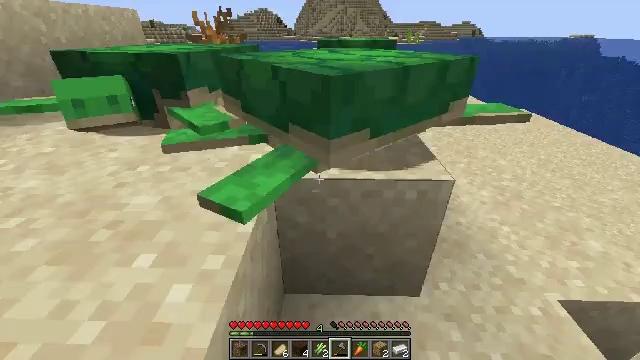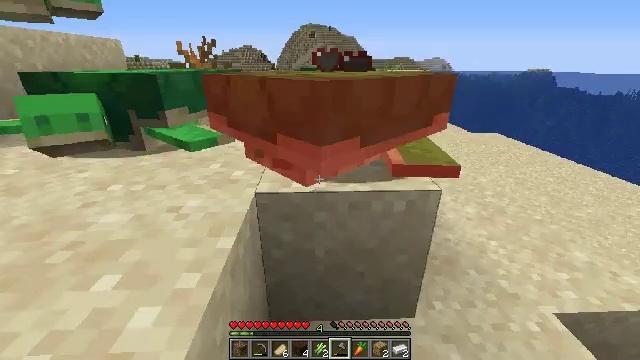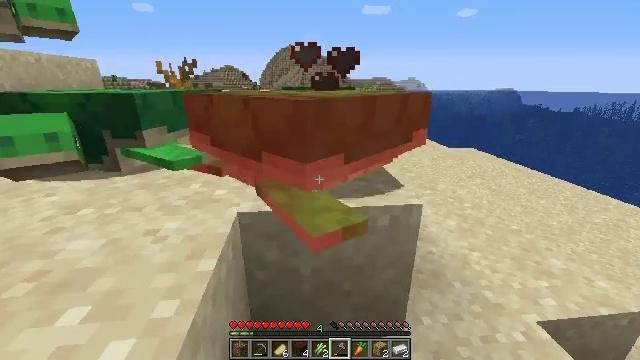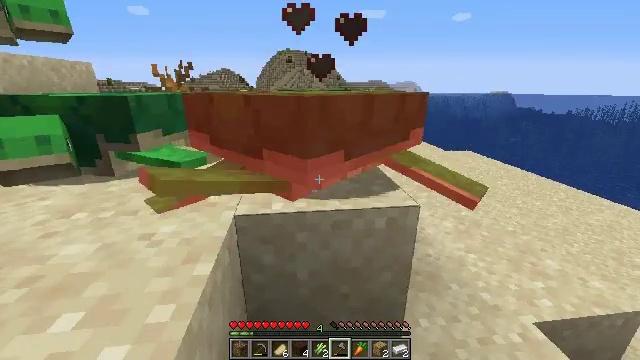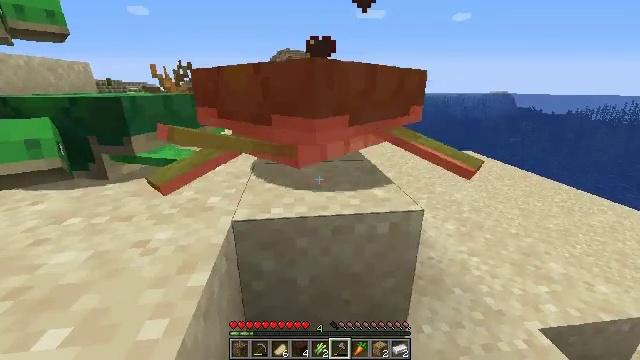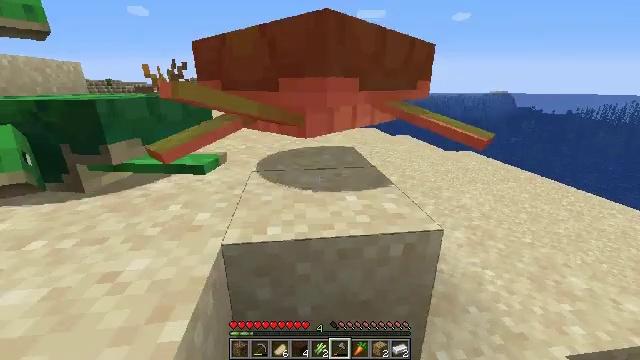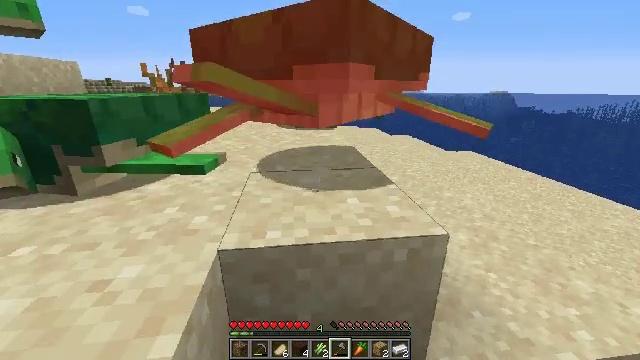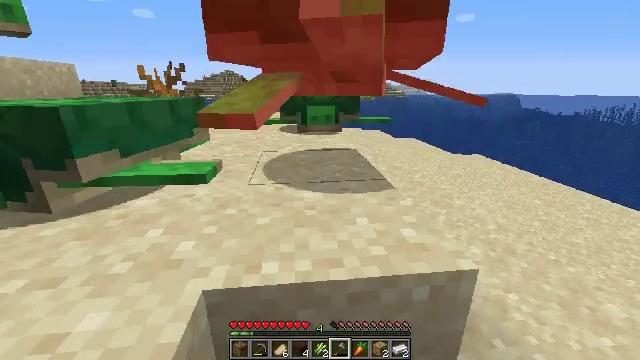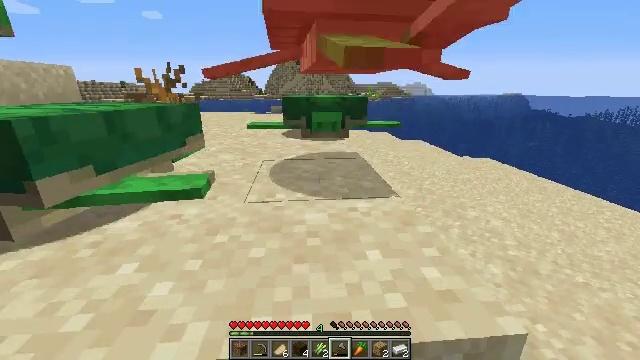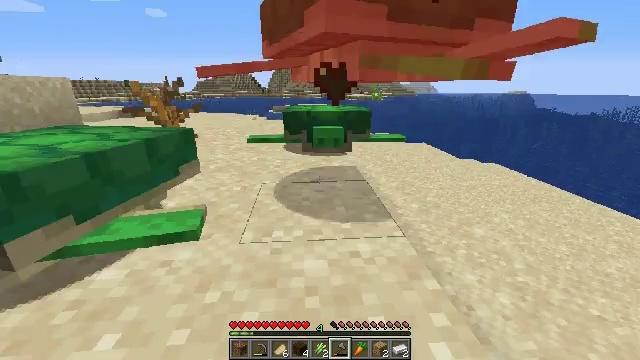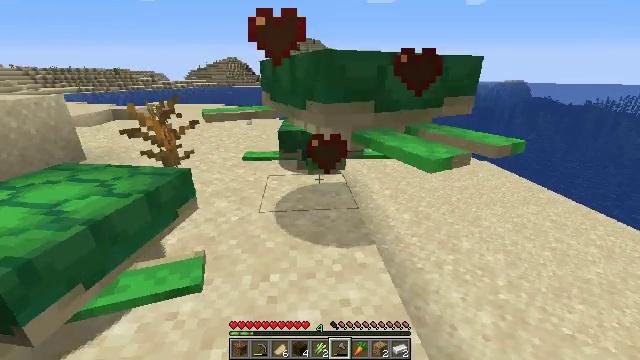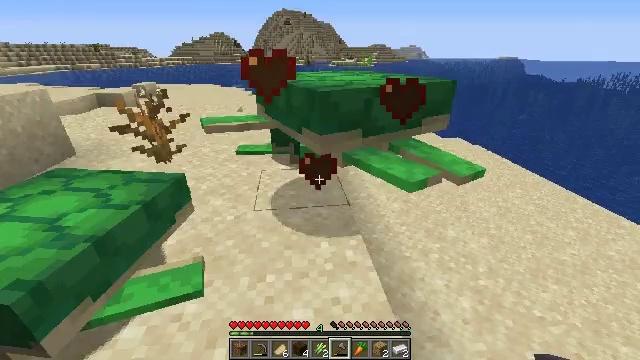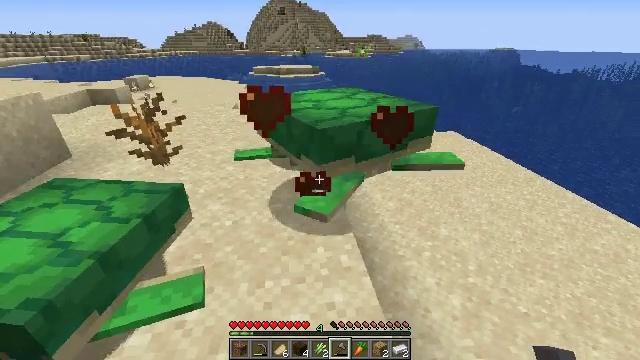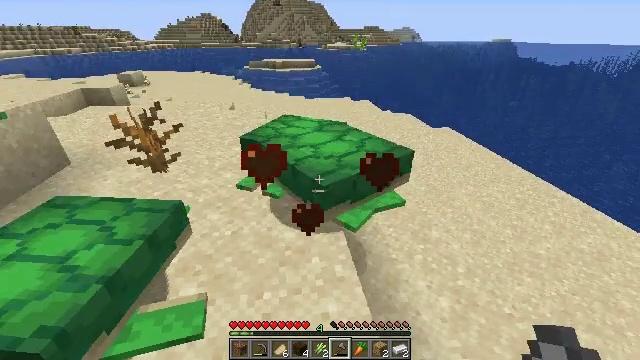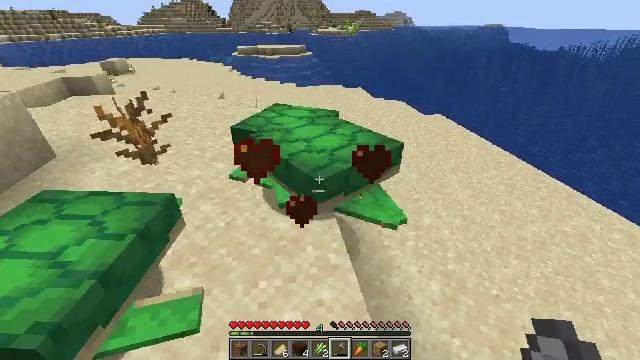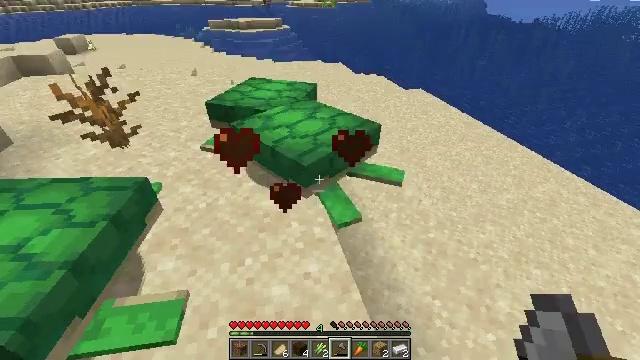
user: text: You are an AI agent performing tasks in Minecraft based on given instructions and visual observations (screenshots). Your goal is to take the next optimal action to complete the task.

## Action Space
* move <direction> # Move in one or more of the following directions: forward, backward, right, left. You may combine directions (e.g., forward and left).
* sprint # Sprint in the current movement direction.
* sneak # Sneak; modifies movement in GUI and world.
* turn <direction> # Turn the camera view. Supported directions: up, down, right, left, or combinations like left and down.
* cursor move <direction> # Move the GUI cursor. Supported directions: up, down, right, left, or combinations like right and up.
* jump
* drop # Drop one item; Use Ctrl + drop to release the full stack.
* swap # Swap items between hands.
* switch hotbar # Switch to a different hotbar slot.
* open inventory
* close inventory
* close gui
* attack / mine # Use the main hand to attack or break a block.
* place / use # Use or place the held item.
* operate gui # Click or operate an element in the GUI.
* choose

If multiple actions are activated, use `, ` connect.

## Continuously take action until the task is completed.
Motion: motion action
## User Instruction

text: Attack the turtle.
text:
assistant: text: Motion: turn right and up
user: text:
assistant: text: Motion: turn right and up
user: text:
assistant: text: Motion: no_op
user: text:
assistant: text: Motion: move forward
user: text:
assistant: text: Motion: move forward
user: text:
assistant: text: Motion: move forward
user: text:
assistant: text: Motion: move forward
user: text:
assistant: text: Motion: move forward, turn left
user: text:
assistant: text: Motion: move forward, jump
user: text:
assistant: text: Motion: move forward, turn down, jump
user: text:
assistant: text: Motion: turn right and down, jump
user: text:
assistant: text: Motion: turn down, jump
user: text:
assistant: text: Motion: turn down, jump
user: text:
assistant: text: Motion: turn right and down
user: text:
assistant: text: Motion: turn right and down
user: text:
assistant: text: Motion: turn right and down, attack / mine
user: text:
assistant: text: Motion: attack / mine
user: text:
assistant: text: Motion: turn up, attack / mine
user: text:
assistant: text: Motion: turn left and up, attack / mine
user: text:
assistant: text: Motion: turn left and up
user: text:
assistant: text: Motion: turn left and up
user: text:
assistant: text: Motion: move forward, turn left and up
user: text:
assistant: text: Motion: move forward
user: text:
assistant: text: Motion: move forward
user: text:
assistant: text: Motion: move forward
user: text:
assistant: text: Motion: move forward
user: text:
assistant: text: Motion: move forward, jump
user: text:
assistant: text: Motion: move forward, jump
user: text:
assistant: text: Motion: move forward, turn down, jump
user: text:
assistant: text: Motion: move forward, jump